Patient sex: F
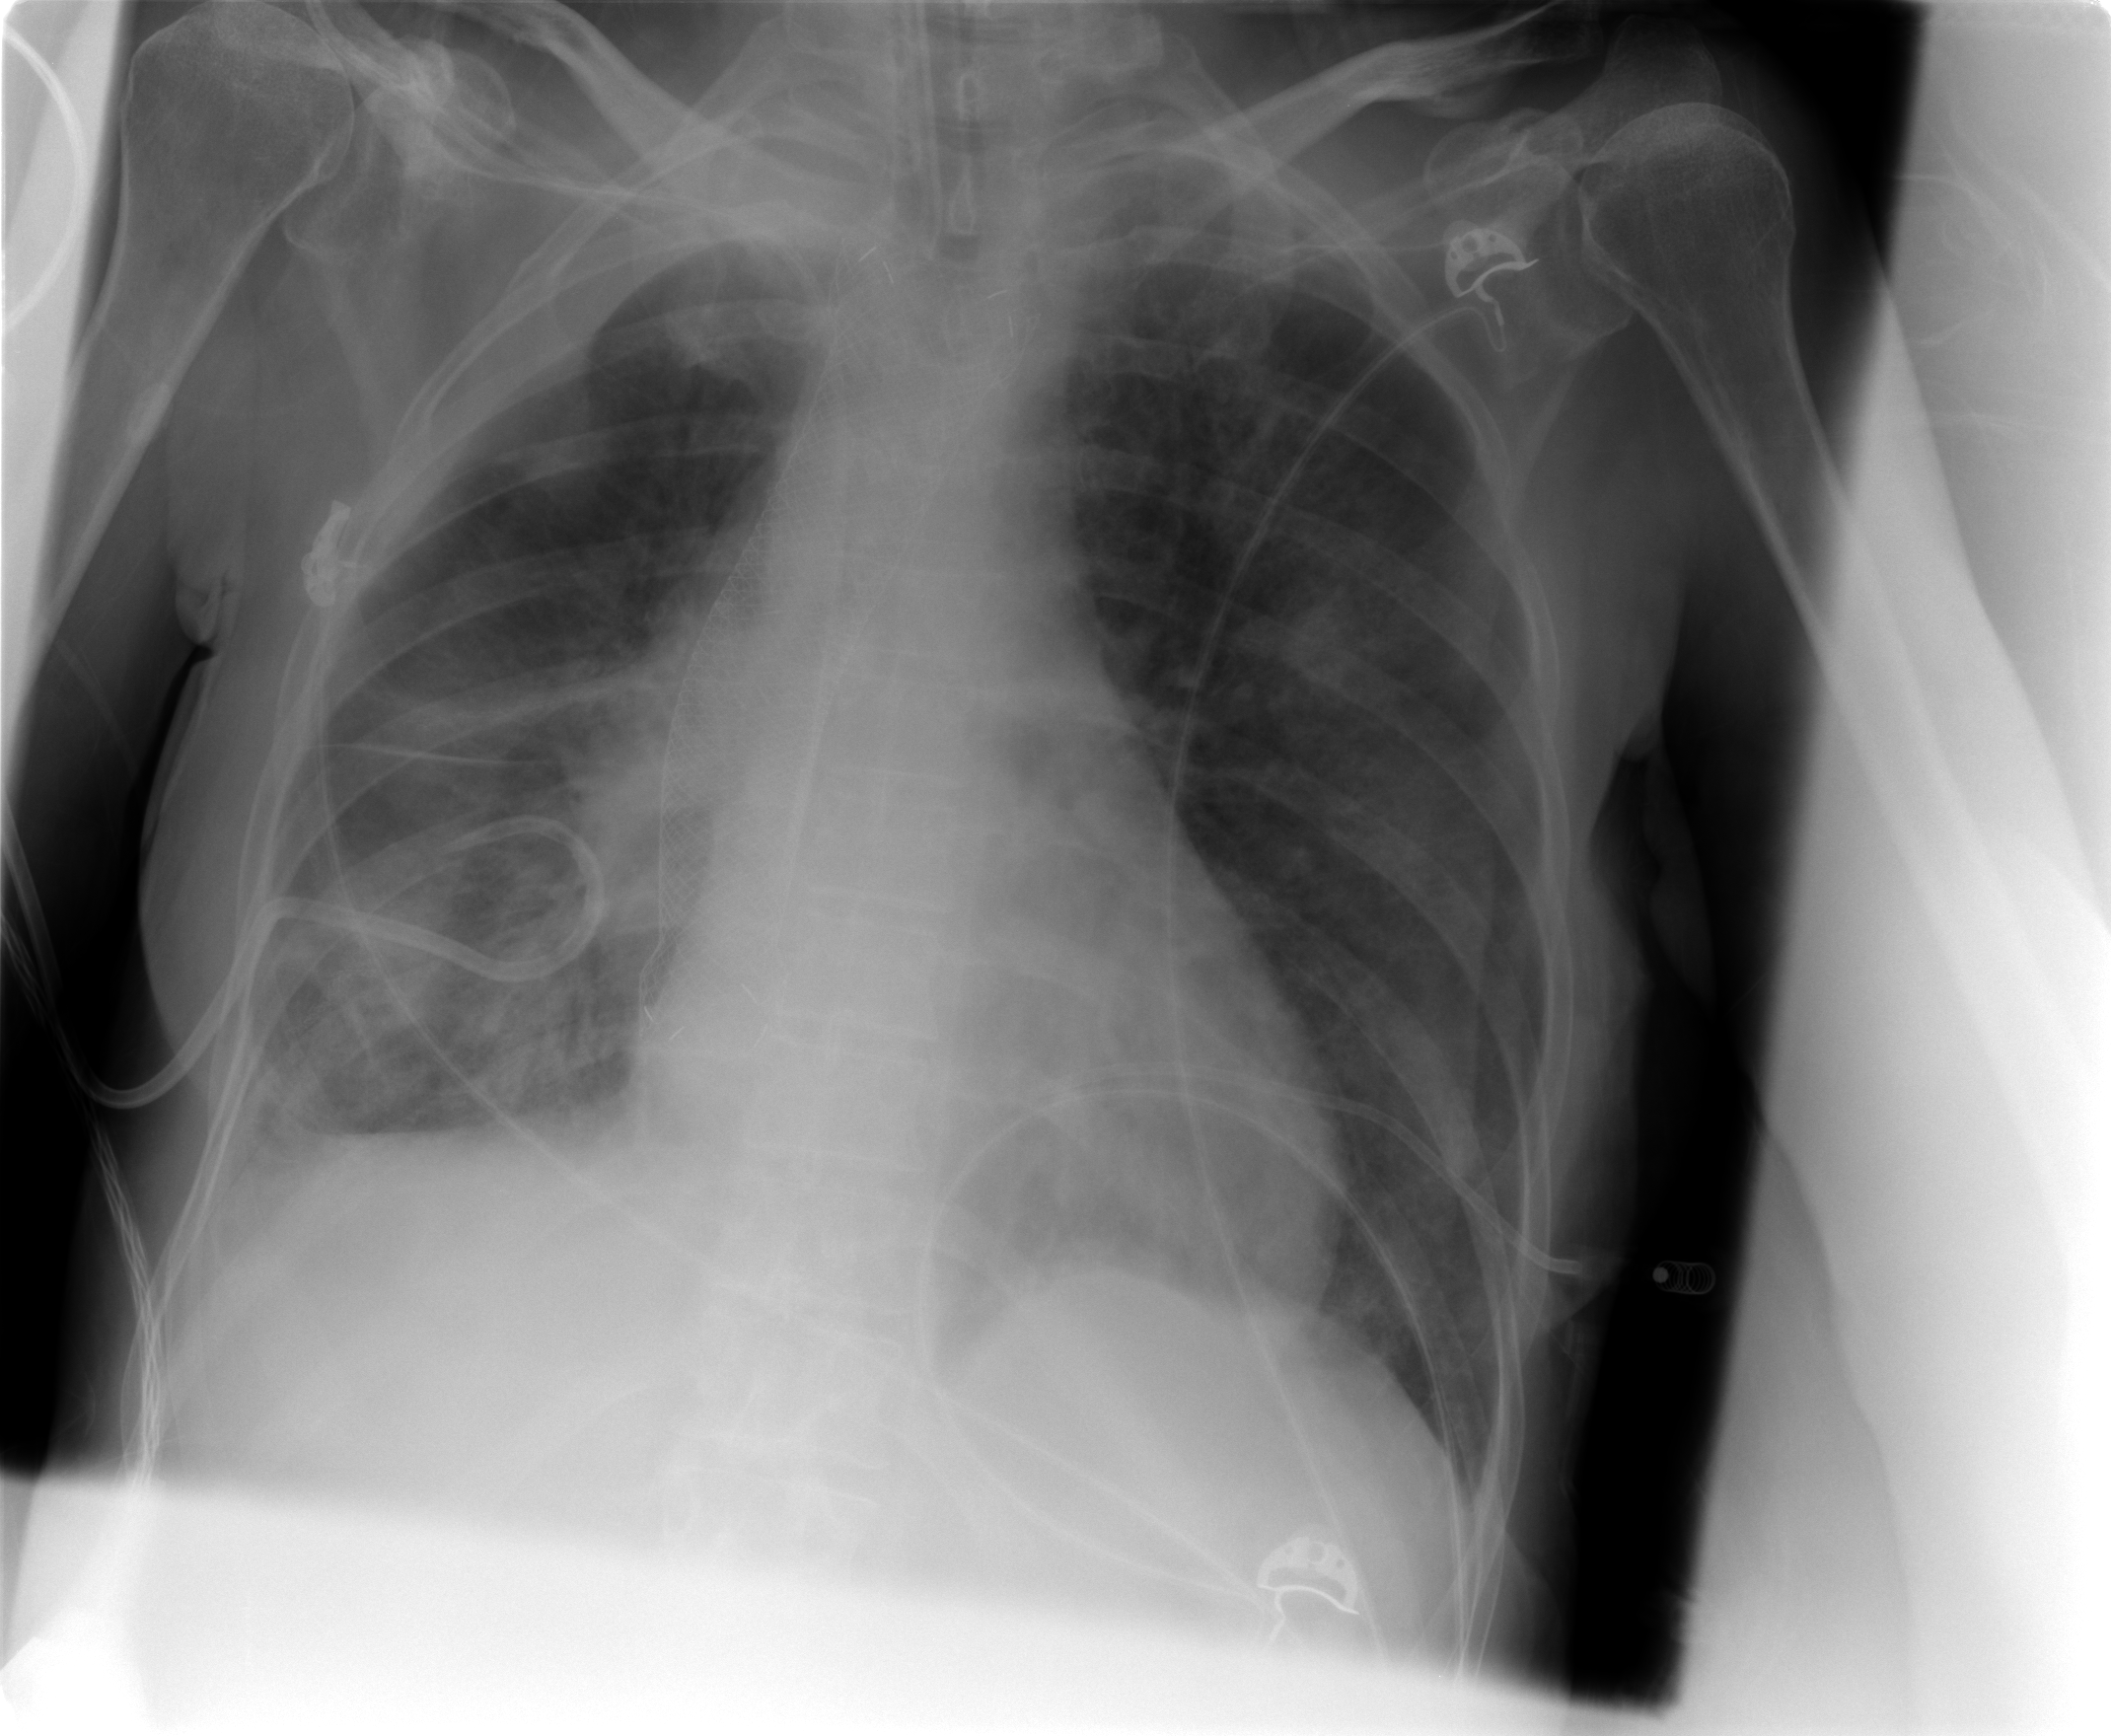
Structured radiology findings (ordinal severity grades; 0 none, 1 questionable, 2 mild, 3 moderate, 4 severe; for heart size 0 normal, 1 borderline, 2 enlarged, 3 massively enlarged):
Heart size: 0
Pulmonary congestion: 2
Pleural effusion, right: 2
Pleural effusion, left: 0
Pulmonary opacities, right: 2
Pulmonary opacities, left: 0
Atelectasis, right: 2
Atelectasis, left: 2